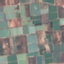
Label: PermanentCrop